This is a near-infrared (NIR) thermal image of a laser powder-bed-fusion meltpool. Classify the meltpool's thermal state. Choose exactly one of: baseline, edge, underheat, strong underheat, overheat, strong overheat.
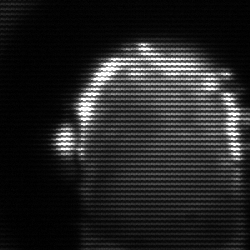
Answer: strong underheat